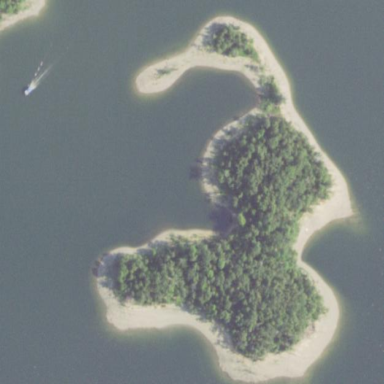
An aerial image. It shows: Islet surrounded by forest.